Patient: sex M, age 71
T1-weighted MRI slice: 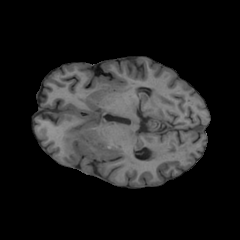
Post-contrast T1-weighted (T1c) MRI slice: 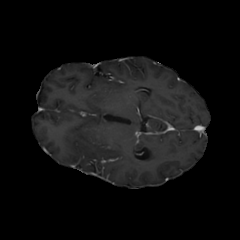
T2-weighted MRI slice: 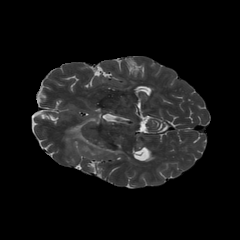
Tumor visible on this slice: yes
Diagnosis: Glioblastoma, IDH-wildtype
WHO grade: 4